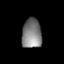
Tissue: lung
Cell type: Epithelial cells
Senescence score: 0.1839
Nuclear area (px): 572
Mean DAPI intensity: 127.393